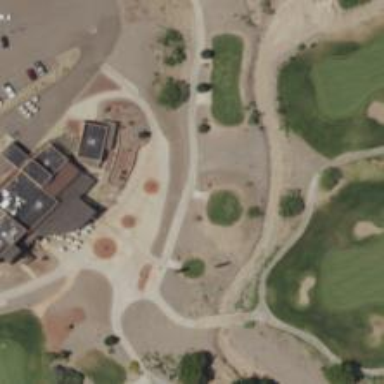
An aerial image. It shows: Path designated for golf carts.